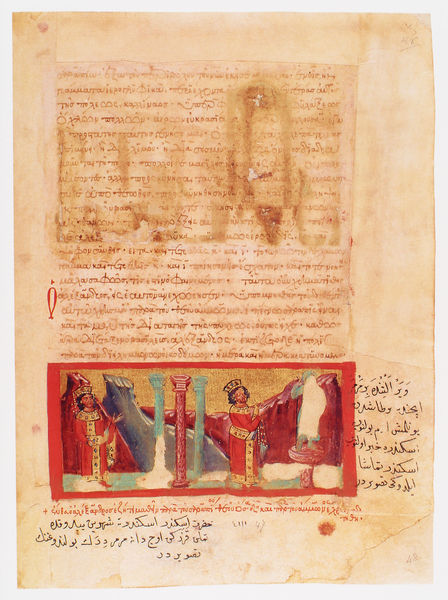
Titel: Der griechische Alexanderroman
Institution: Venedig, Hellenic Institute Codex Gr. 5
Schlagwörter: berg, felsen, mann, grün, säule, säulen, gürtel, rot, rahmen, bild, boden, gewand, gold, mantel, krone, locken, schrift, könig, schriftzeichen, buch, seite, illustration, text, initiale, flecken, pergament, arabisch, mittelalter, königin, anbetung, leerstelle, buchmalerei, eingerahmt, idol